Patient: sex M, age 69
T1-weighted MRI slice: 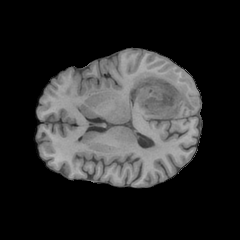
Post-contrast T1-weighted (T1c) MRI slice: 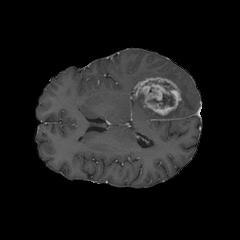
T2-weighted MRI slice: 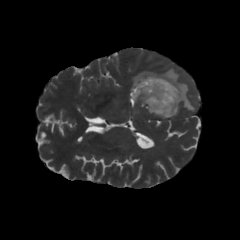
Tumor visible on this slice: yes
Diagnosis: Glioblastoma, IDH-wildtype
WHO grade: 4